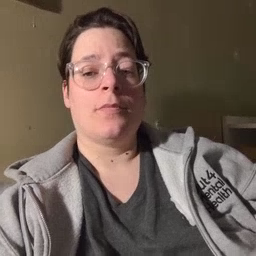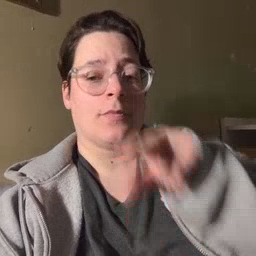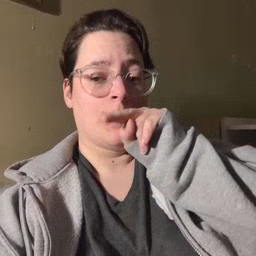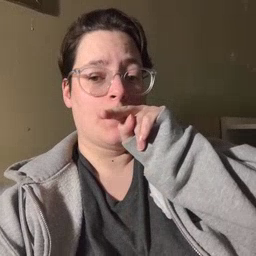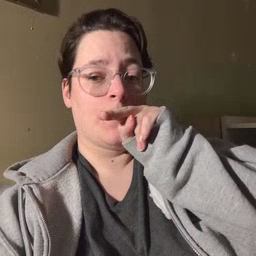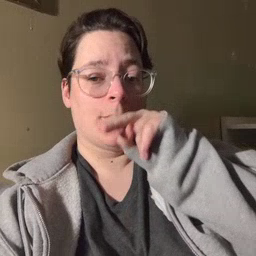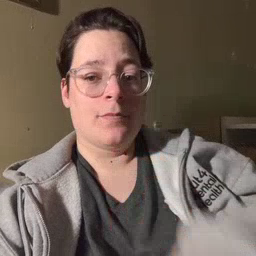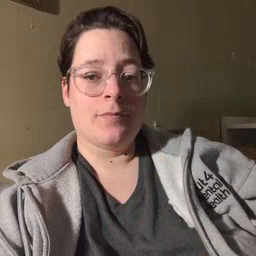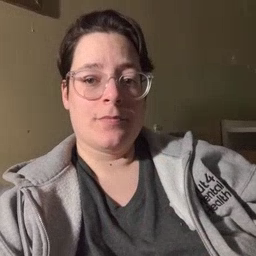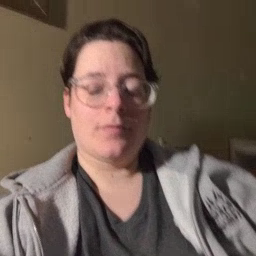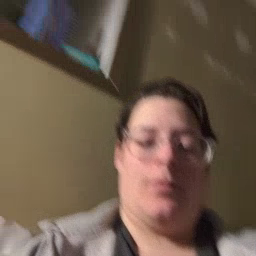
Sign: tongue